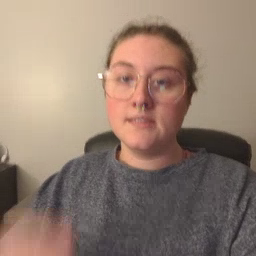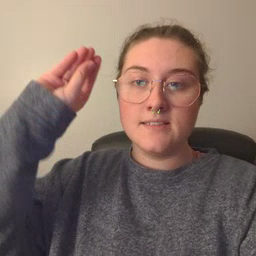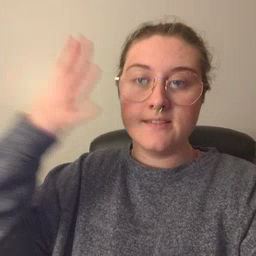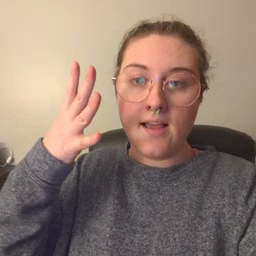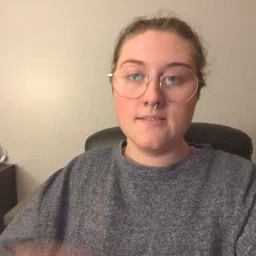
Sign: sun